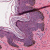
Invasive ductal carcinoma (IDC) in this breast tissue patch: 0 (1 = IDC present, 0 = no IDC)